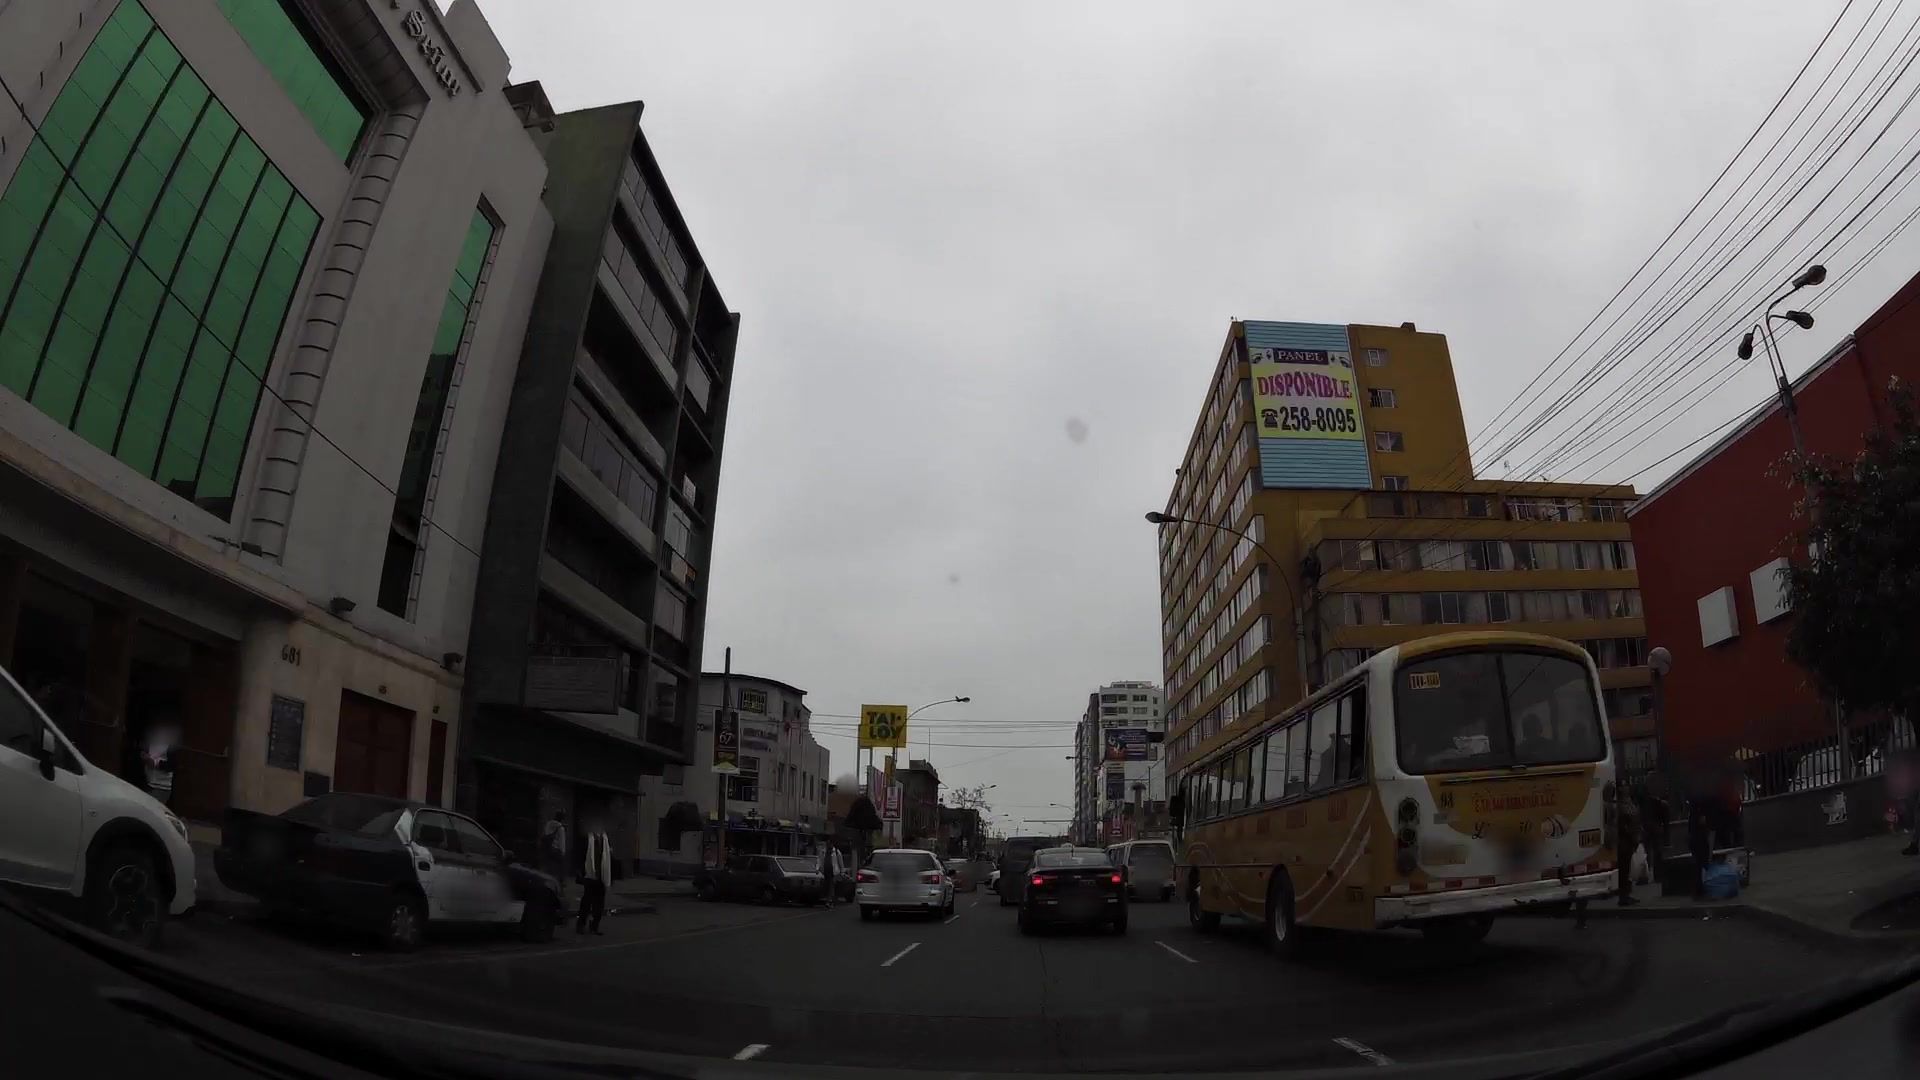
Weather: cloudy
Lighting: day
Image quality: good
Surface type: driving surface
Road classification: secondary
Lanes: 3.0
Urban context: urban centre
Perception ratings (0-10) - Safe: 6.62, Lively: 7.02, Beautiful: 5.1, Boring: 0.85, Depressing: 5.11, Wealthy: 3.58